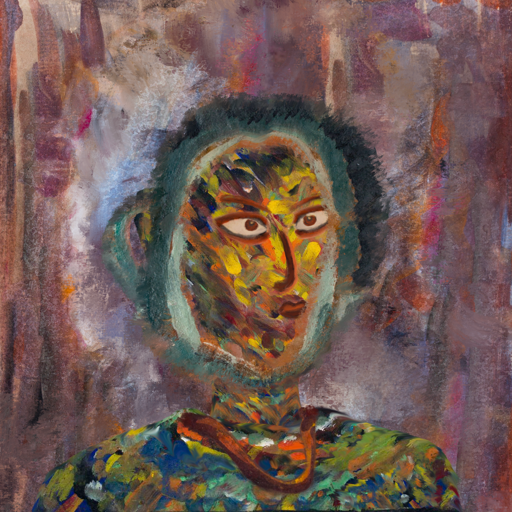
Background: Hypocrite, Head And Neck Side: An_Impression, Face Side: Roy_Bahadur, Bust: An_Impression, Hair Side: Boggyland, Head Accessory: Blank, Second Necklace: Comrade, Necklace: Blank, Baby: Blank